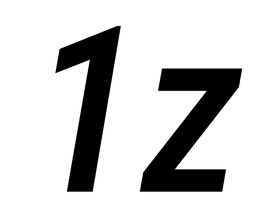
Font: Roboto-Italic_Condensed_Medium_Italic